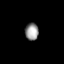
Tissue: lung
Cell type: Epithelial cells
Senescence score: 0.2361
Nuclear area (px): 228
Mean DAPI intensity: 147.101